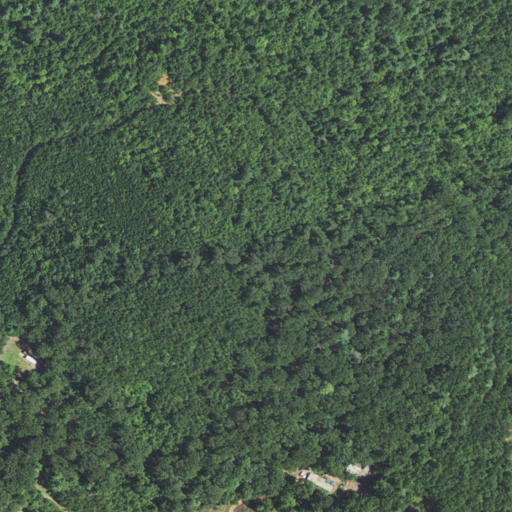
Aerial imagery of mountain in North Carolina named Sugarloaf Mountain containing deciduous forest, mixed forest, evergreen forest, open development, and low intensity development